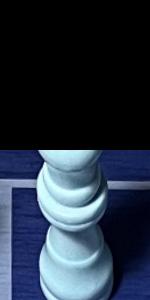
Label: King_White